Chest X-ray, PA view. Patient: 62 years old, sex F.
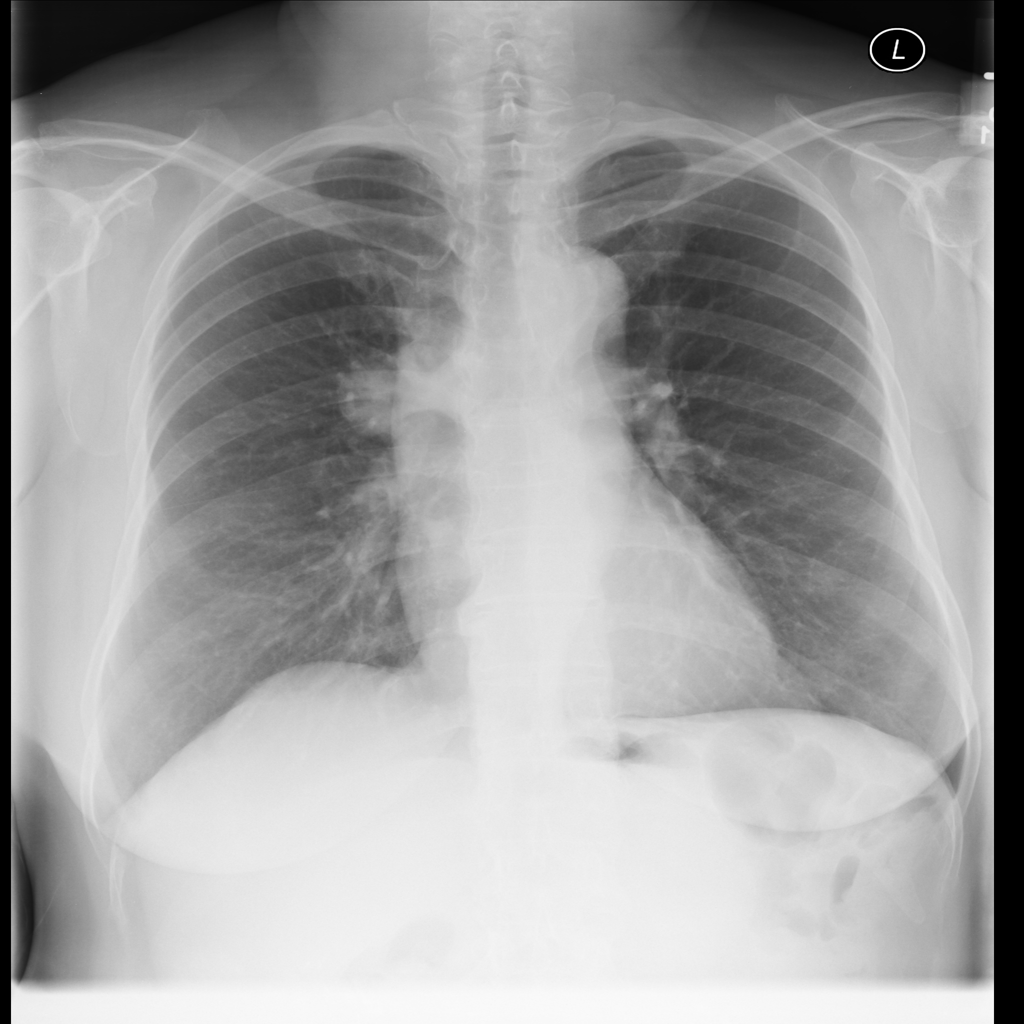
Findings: Infiltration, Mass